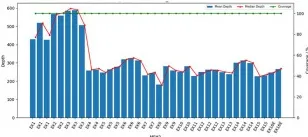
Family pedigree and germline mutations identified in the index patient. MSH2 exons coverage depth analysis in the index patient.
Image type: chart (chart)